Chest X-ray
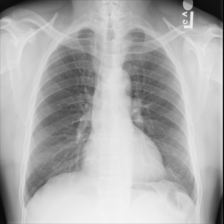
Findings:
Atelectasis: negative
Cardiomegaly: negative
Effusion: negative
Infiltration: negative
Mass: negative
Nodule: negative
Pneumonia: negative
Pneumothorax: negative
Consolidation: negative
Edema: negative
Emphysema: positive
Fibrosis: negative
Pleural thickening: negative
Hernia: negative